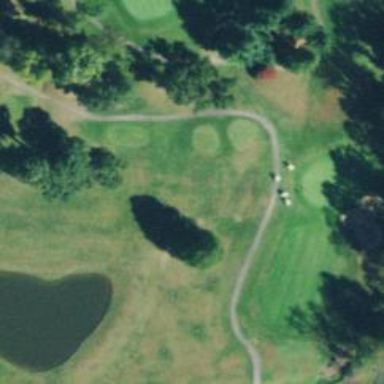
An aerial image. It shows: Golf tee on grassy land.